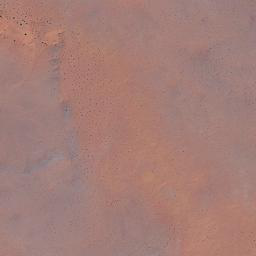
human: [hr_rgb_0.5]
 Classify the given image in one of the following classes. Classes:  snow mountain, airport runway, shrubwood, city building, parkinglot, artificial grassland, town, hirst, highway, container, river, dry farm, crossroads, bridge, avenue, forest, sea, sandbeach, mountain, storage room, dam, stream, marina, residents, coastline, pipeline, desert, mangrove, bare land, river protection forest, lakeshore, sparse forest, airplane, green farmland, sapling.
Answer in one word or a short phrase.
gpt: desert